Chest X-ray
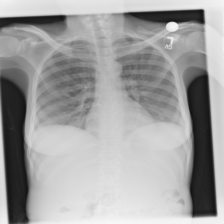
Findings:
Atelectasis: negative
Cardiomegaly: negative
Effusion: negative
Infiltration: positive
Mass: negative
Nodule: negative
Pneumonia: negative
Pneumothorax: negative
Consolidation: negative
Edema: negative
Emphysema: negative
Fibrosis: negative
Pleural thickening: negative
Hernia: negative